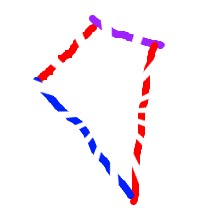
Shape: kite